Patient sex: F
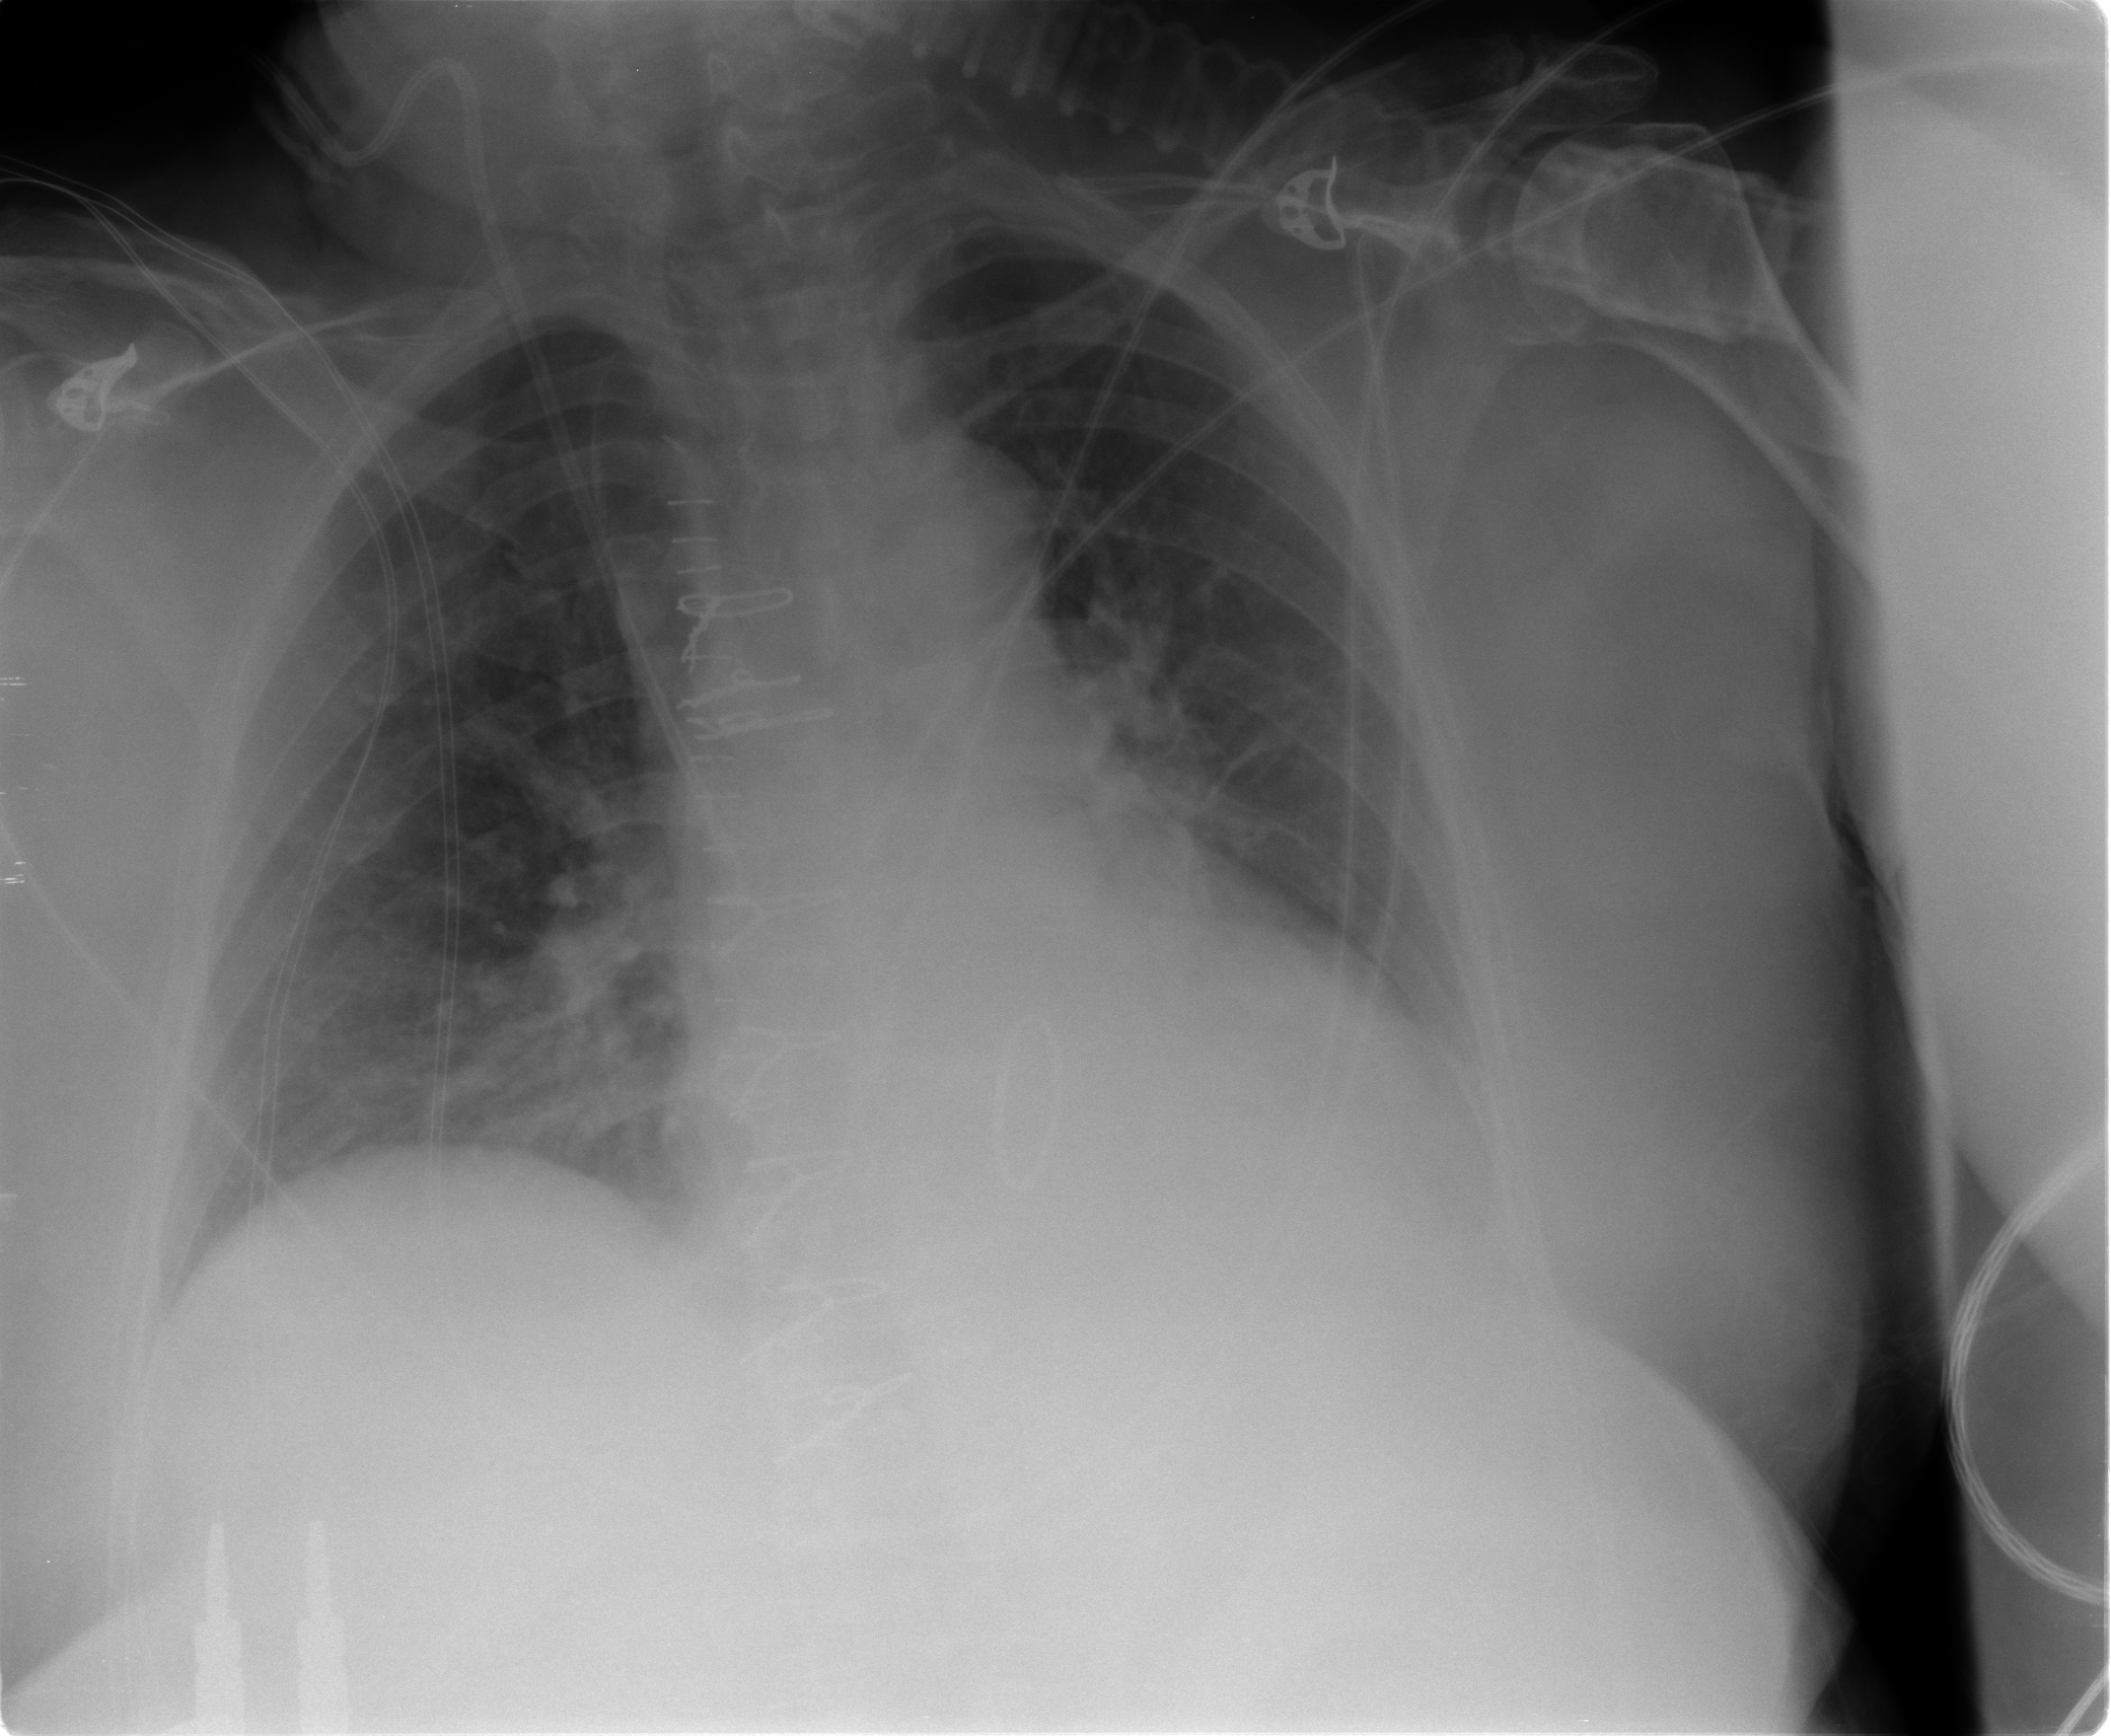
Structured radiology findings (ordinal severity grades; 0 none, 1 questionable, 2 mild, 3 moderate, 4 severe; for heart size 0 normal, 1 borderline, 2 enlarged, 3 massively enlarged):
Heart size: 0
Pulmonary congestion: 2
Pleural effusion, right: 0
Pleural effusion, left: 2
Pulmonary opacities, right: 0
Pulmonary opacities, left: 0
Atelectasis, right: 2
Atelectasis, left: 2